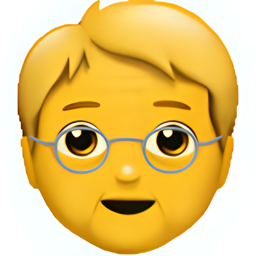
Name: older adult
Emoji: 🧓
Group: People & Body
Sub-group: person